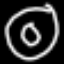
Label: donut